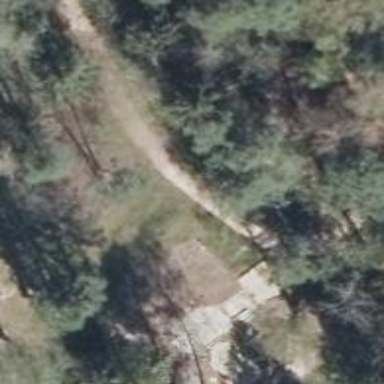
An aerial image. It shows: Ground path.